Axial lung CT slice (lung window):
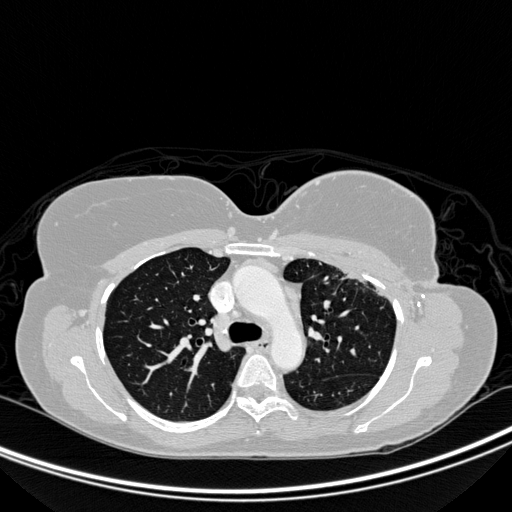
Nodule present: no